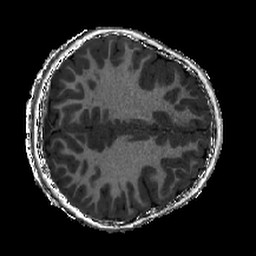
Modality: T1w
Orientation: axial
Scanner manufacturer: siemens
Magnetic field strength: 3 T
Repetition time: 2.4 s
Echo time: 0.00224 s